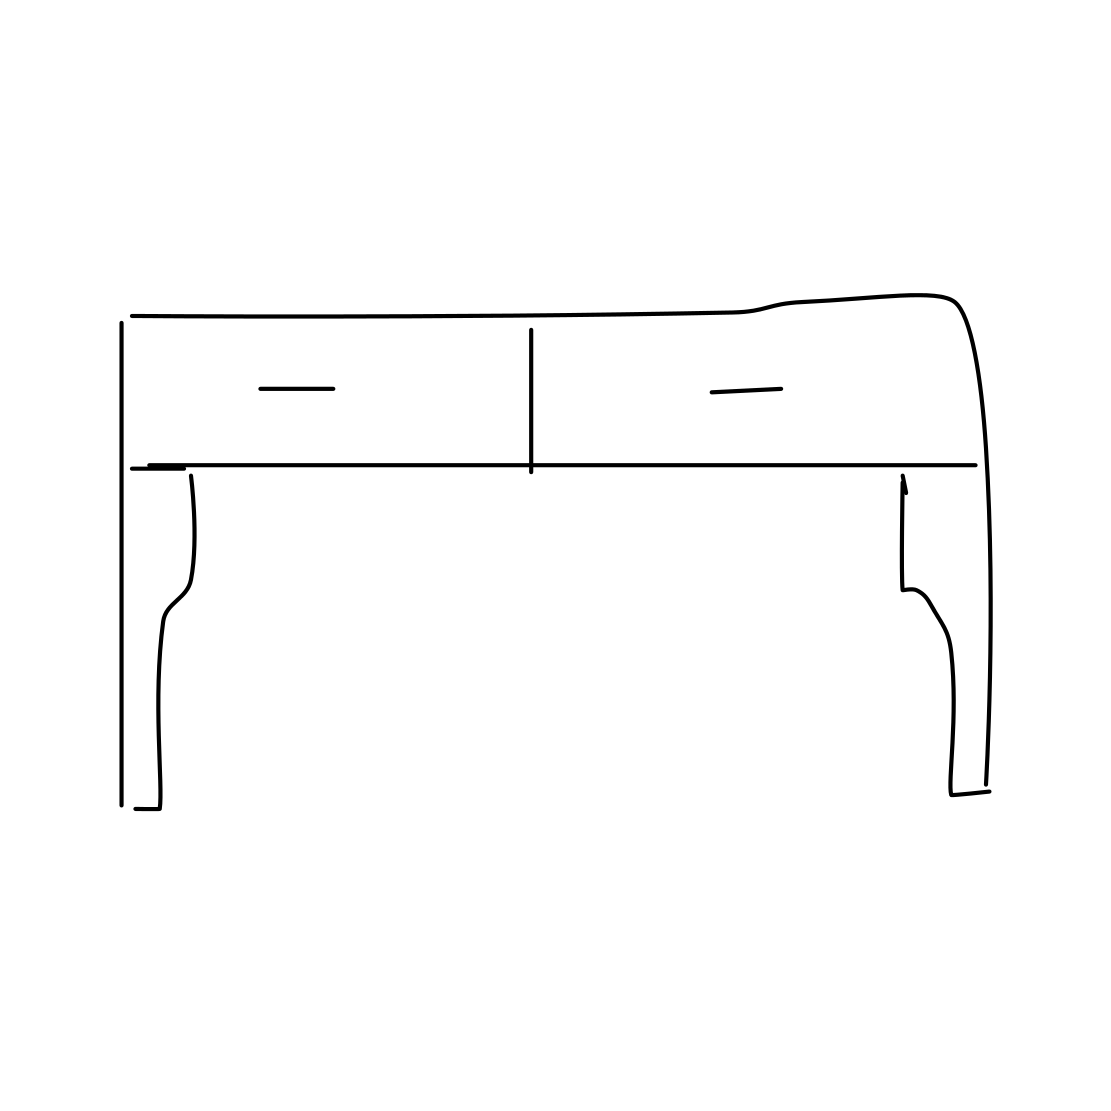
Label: table